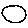
Label: moon